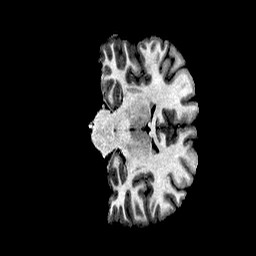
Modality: T1w
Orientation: coronal
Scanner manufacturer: ge
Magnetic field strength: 3 T
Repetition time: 0.00766 s
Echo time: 0.003476 s